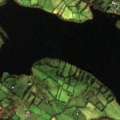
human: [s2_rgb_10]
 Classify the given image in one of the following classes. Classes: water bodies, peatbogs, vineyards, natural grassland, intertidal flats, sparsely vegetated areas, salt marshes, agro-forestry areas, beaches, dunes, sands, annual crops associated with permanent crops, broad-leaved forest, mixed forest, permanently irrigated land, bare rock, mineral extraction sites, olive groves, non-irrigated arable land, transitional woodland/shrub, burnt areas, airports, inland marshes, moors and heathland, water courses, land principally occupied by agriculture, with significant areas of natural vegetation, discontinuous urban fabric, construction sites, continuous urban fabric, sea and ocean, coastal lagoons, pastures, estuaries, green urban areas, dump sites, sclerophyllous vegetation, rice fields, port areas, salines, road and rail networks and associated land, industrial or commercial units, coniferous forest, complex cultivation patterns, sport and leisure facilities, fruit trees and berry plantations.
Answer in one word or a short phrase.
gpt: pastures, land principally occupied by agriculture, with significant areas of natural vegetation, water bodies